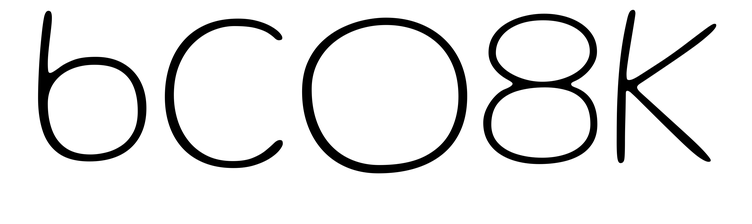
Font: Gluten_Thin